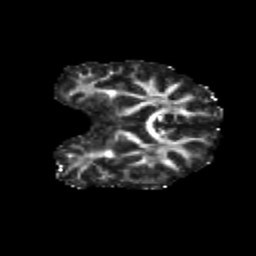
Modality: FA
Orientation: coronal
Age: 11
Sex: male
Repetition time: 9.4 s
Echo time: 0.089 s